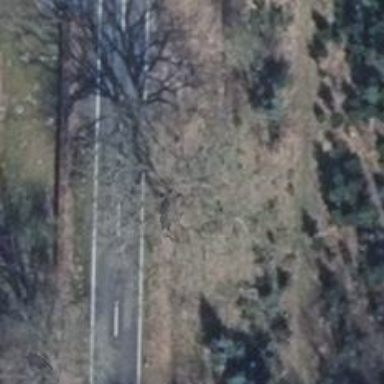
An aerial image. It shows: Deciduous tree with broadleaved leaves.